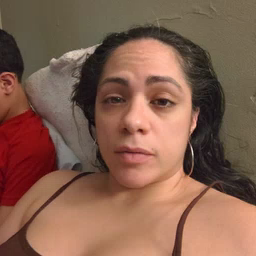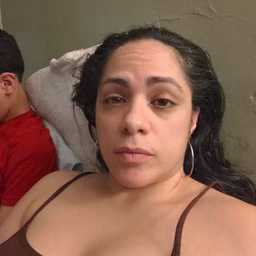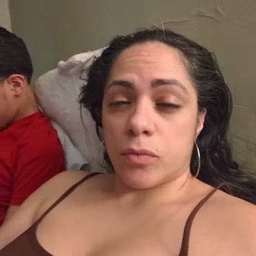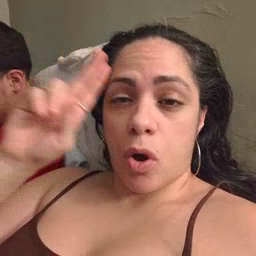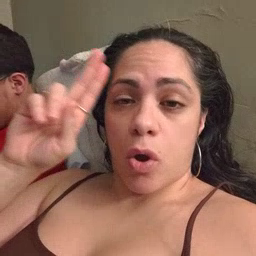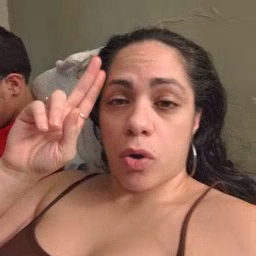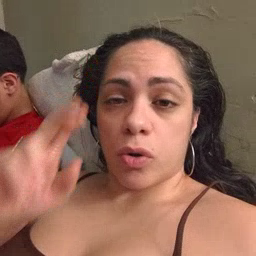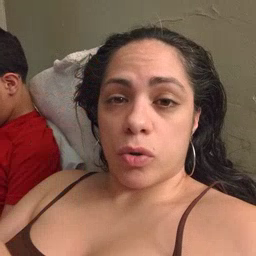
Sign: uncle